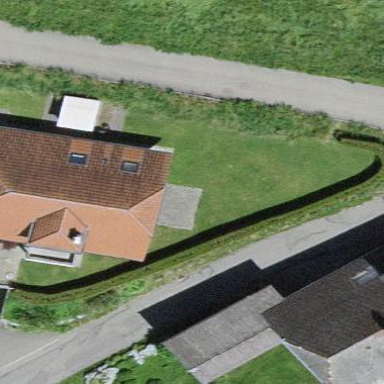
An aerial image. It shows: Residential building.